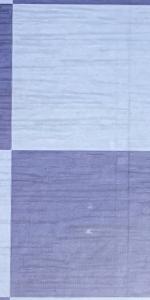
Label: Empty